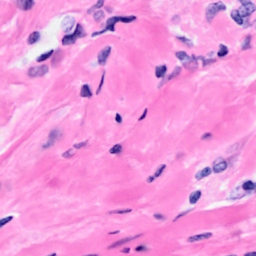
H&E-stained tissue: Breast